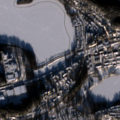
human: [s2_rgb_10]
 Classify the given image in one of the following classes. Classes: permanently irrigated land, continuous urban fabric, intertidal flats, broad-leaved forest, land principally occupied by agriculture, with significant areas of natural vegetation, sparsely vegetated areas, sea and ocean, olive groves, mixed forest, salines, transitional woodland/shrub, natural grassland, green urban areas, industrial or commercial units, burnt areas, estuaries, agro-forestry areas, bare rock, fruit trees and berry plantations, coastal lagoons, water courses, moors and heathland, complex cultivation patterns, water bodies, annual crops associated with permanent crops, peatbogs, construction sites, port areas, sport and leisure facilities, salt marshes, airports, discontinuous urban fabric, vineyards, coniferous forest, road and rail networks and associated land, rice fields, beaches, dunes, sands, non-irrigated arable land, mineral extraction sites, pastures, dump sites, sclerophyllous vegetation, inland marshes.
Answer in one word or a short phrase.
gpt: discontinuous urban fabric, industrial or commercial units, green urban areas, land principally occupied by agriculture, with significant areas of natural vegetation, water bodies